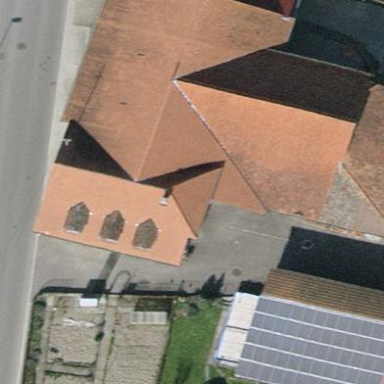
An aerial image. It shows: Detached building with tiled roof.